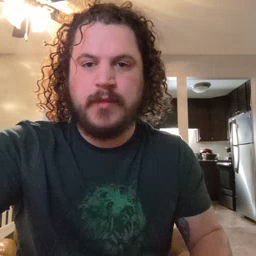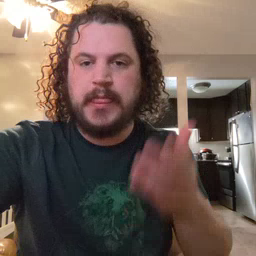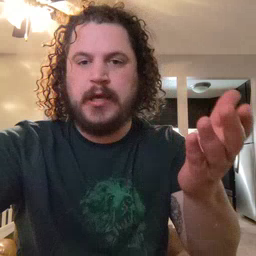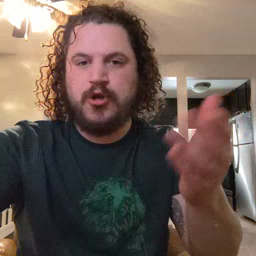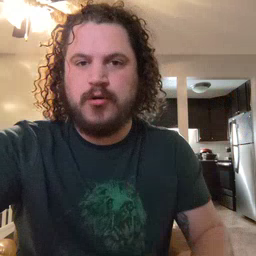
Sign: there